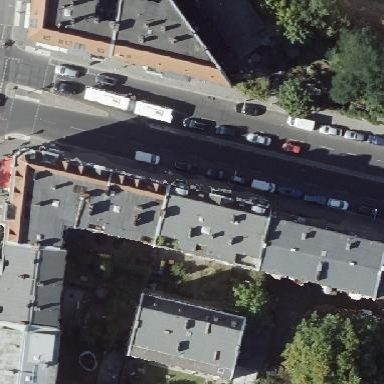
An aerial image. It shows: Apartment building with double saltbox roof shape.